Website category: phone
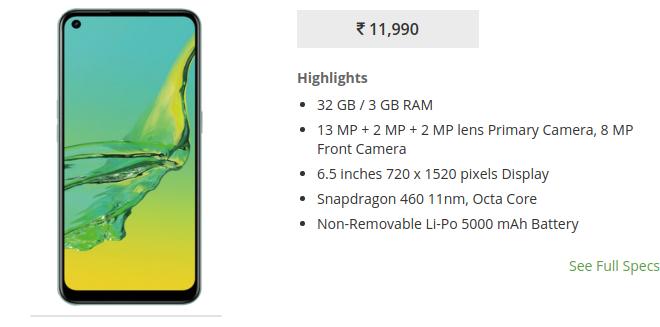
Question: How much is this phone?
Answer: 11,990

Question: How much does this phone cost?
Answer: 11,990

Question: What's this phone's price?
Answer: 11,990

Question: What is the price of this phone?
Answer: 11,990

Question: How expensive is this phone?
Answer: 11,990

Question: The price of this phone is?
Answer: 11,990

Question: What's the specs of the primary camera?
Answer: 13 MP + 2 MP + 2 MP lens Primary Camera

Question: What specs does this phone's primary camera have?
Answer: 13 MP + 2 MP + 2 MP lens Primary Camera

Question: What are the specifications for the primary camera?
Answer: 13 MP + 2 MP + 2 MP lens Primary Camera

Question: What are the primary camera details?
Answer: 13 MP + 2 MP + 2 MP lens Primary Camera

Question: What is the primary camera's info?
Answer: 13 MP + 2 MP + 2 MP lens Primary Camera

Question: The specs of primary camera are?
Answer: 13 MP + 2 MP + 2 MP lens Primary Camera

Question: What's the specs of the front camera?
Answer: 8 MP Front Camera

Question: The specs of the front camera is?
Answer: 8 MP Front Camera

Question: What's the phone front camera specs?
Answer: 8 MP Front Camera

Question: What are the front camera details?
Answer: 8 MP Front Camera

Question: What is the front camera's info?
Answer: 8 MP Front Camera

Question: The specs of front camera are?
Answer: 8 MP Front Camera

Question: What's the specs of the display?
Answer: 6.5 inches 720 x 1520 pixels Display

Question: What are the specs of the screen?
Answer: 6.5 inches 720 x 1520 pixels Display

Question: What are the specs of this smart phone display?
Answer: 6.5 inches 720 x 1520 pixels Display

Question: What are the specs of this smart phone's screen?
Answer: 6.5 inches 720 x 1520 pixels Display

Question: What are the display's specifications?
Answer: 6.5 inches 720 x 1520 pixels Display

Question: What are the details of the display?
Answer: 6.5 inches 720 x 1520 pixels Display

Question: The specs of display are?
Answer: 6.5 inches 720 x 1520 pixels Display

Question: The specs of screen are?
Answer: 6.5 inches 720 x 1520 pixels Display